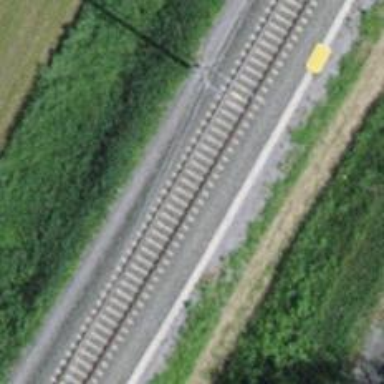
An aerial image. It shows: Single railway track with electrified contact lines. The track is main line for trains.